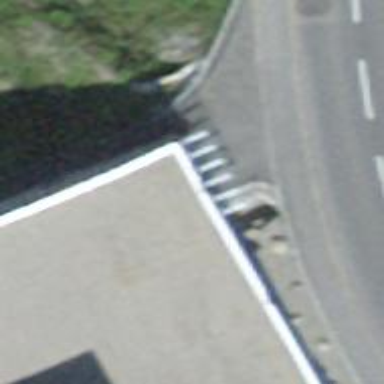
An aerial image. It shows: Parking entrance.